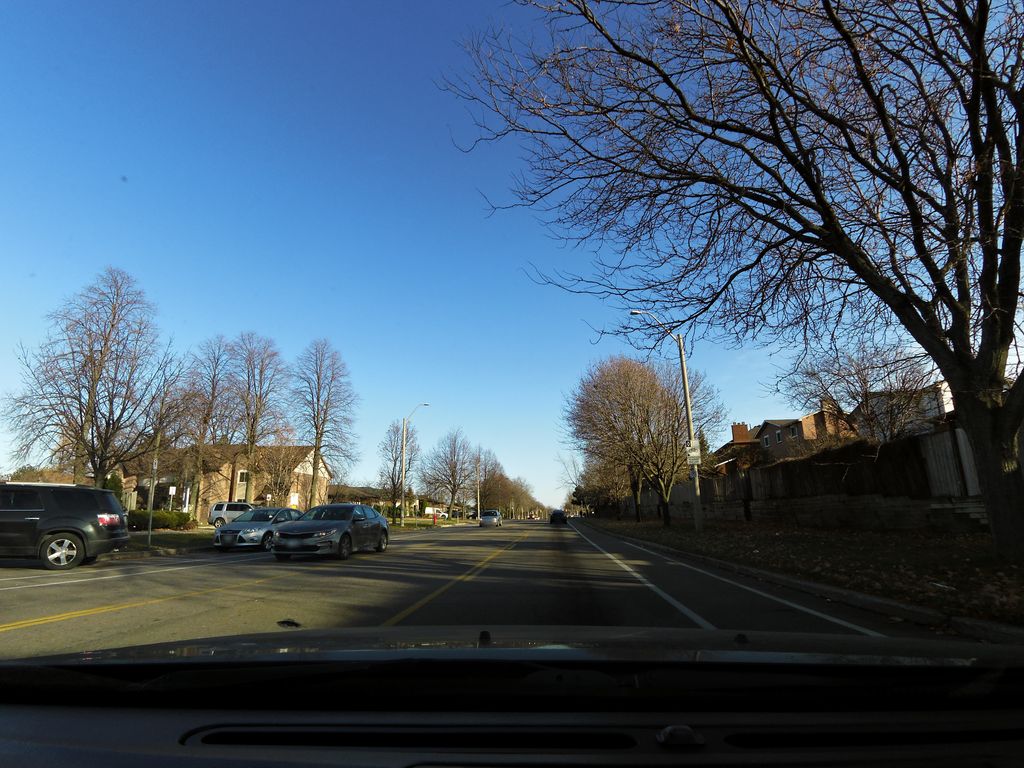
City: hamilton